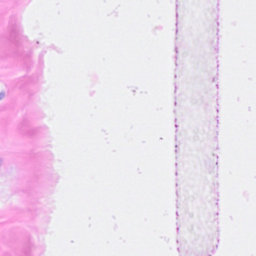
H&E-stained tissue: Breast